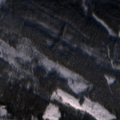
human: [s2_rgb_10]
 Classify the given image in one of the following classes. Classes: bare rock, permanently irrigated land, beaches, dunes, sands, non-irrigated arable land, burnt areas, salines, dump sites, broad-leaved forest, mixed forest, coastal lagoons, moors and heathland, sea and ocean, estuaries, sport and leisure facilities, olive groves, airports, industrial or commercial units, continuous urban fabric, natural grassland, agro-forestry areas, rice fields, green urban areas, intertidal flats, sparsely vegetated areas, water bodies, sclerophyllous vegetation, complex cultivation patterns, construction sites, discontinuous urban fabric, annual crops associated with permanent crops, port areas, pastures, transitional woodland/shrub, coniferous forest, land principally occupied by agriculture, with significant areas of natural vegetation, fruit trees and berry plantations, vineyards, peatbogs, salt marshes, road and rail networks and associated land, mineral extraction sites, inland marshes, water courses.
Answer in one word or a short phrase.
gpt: coniferous forest, transitional woodland/shrub